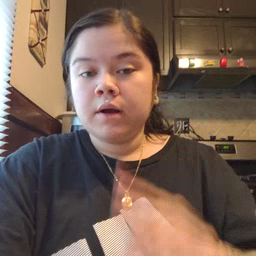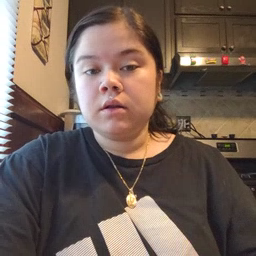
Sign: there